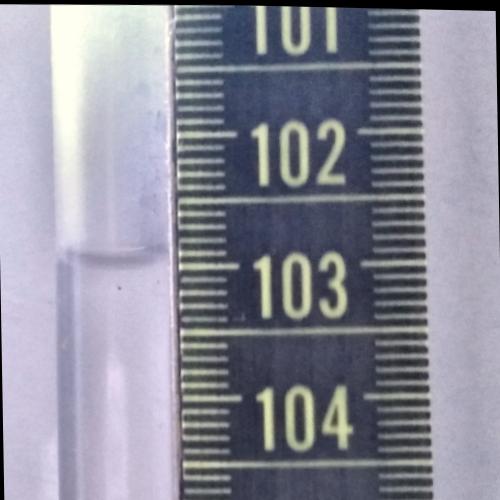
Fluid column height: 102.9 cm